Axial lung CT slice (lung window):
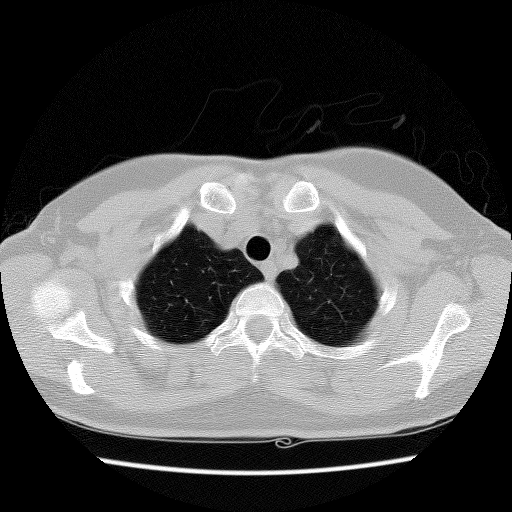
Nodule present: no